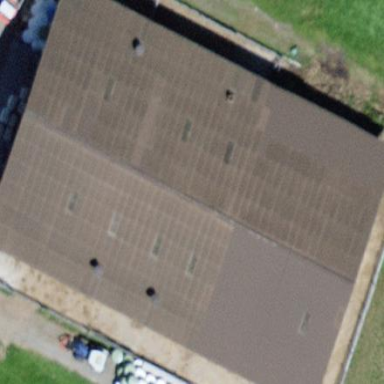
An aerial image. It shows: Rural barn.